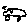
Label: car